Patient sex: M
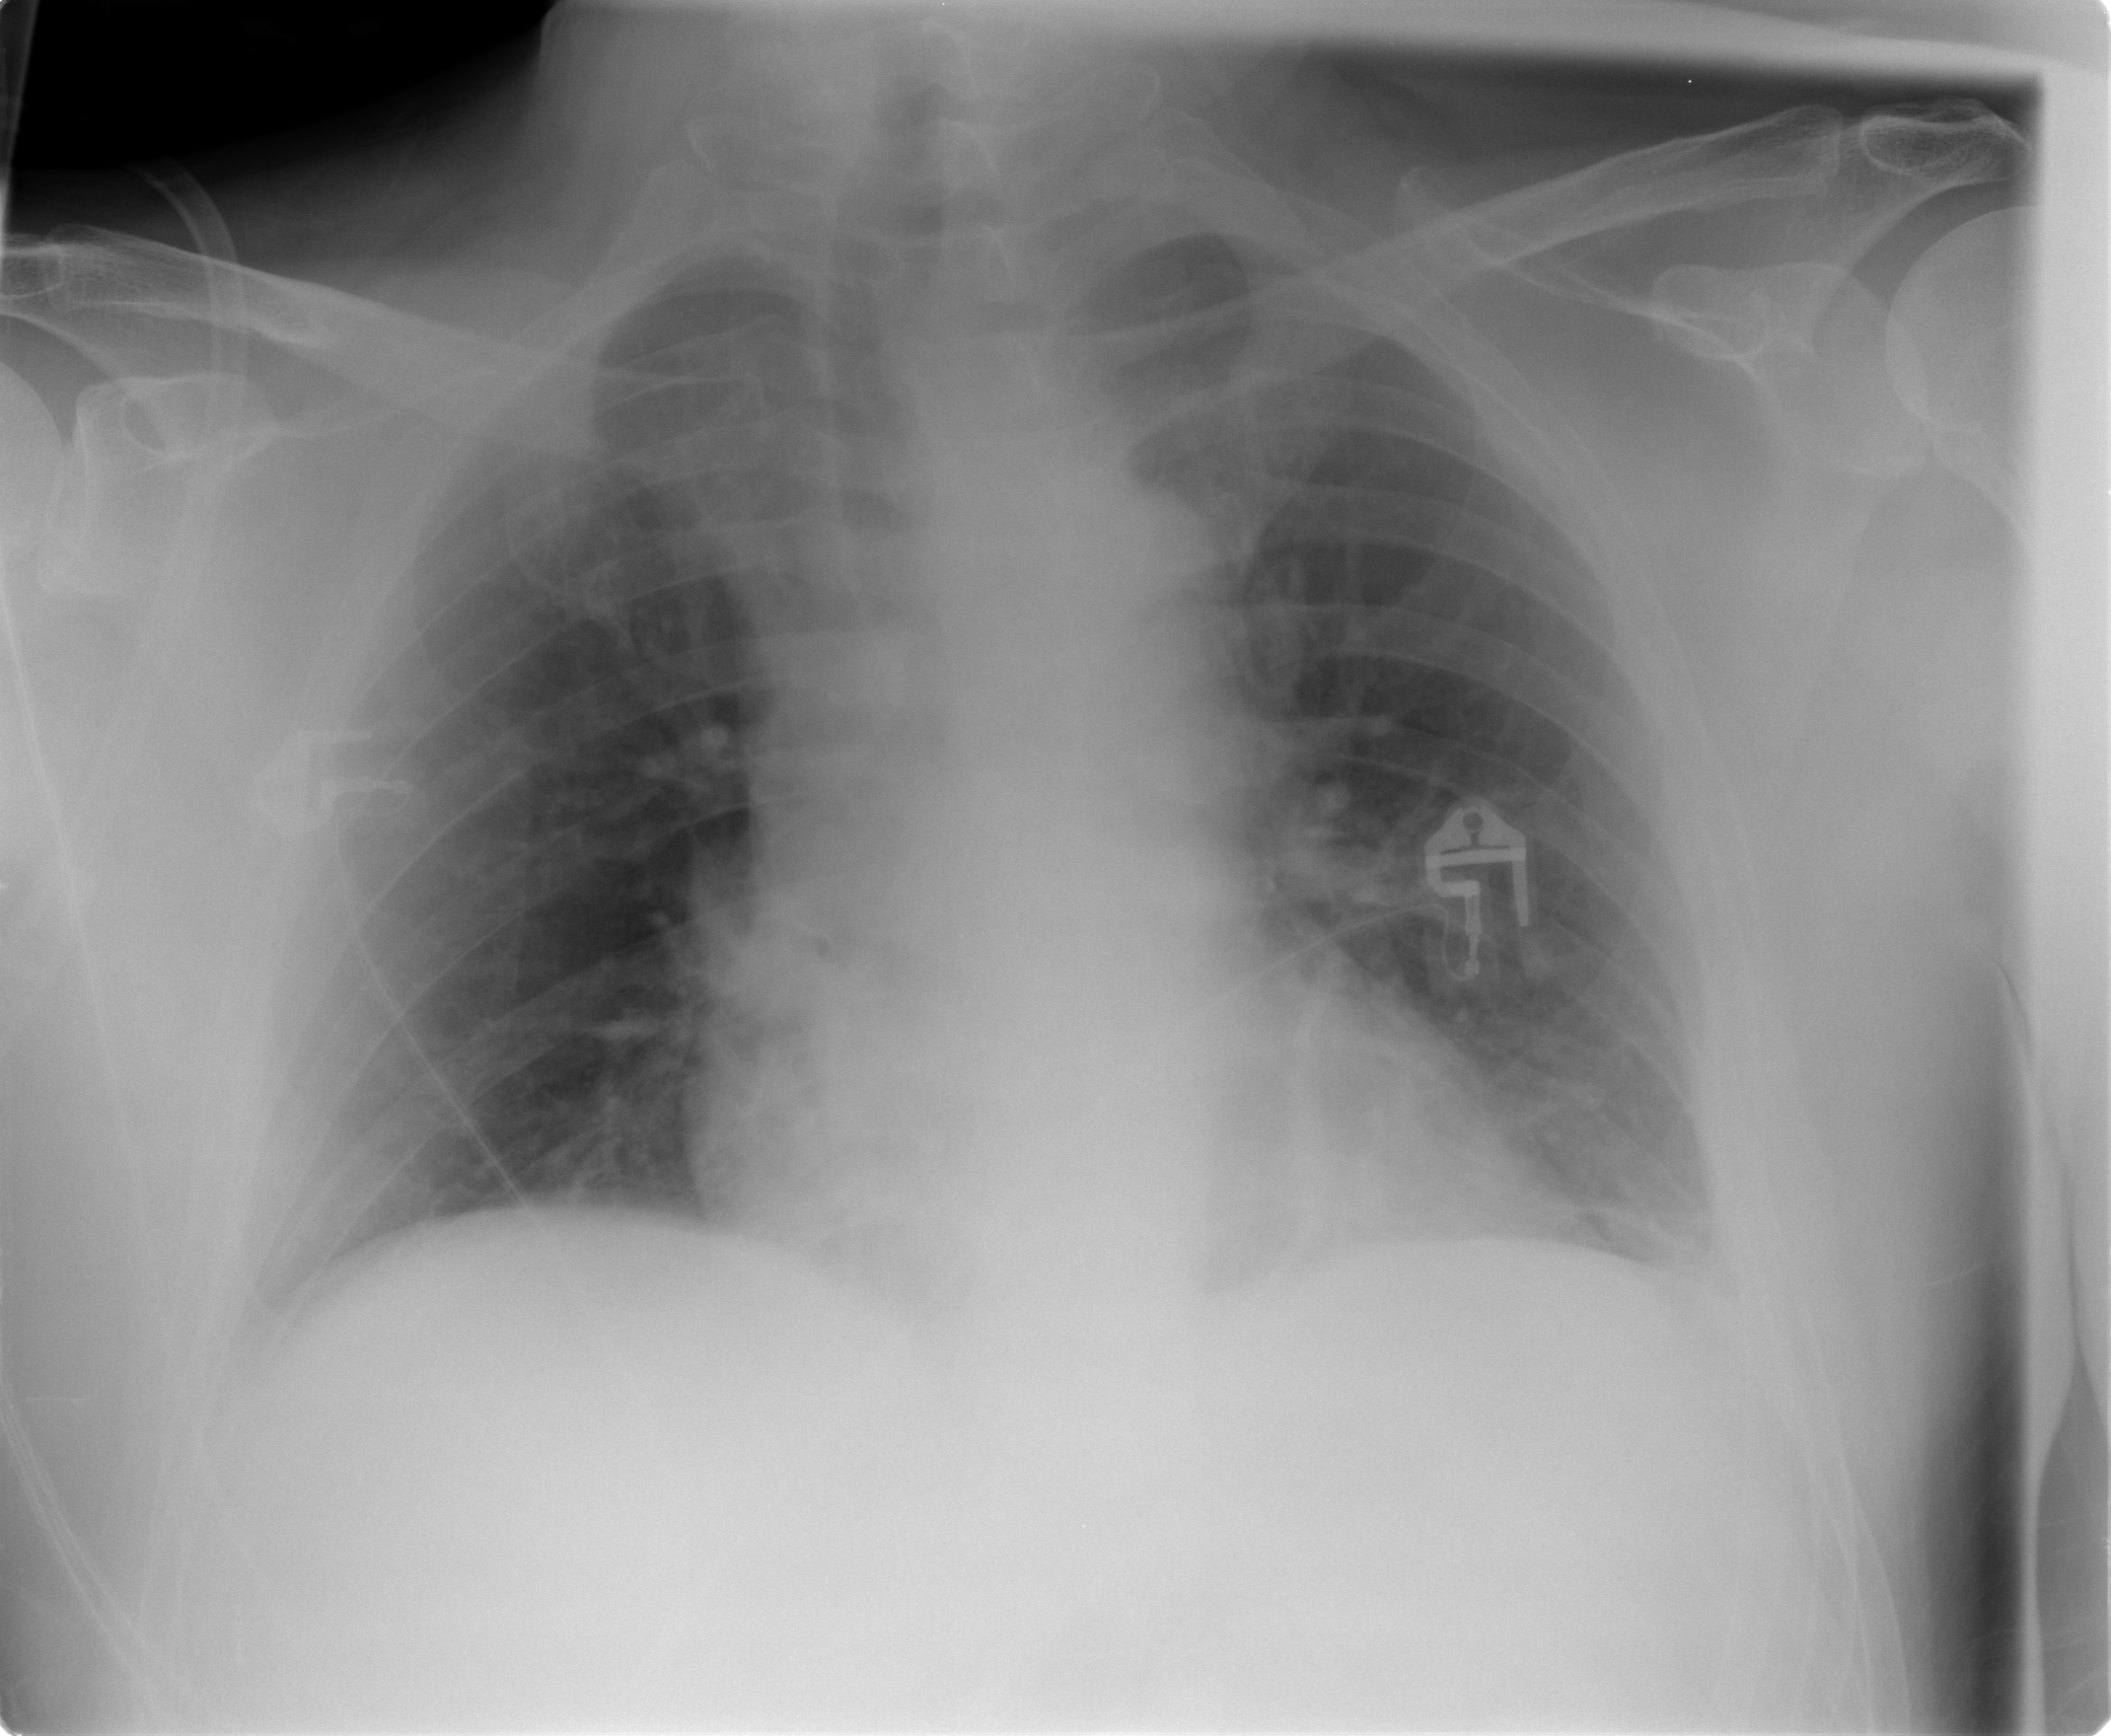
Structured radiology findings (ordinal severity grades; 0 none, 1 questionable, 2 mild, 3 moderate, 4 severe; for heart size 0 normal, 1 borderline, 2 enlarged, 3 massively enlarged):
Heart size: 0
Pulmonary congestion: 0
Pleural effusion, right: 1
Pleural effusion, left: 0
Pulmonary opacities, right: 0
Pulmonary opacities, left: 0
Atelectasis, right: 0
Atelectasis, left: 2